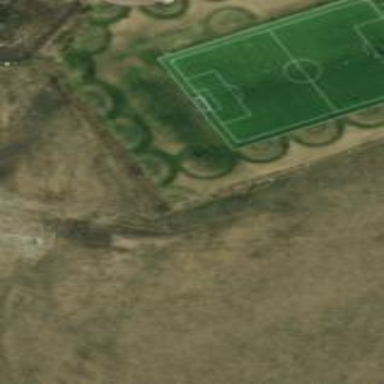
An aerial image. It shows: Soccer pitch designated for leisure and sports activities.